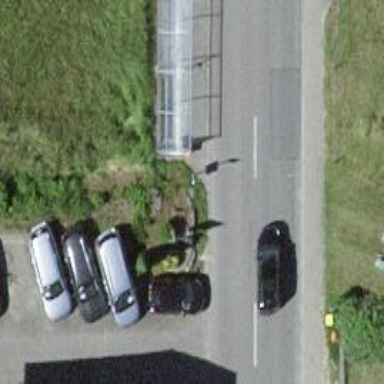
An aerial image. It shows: Bus stop with platform for public transport.